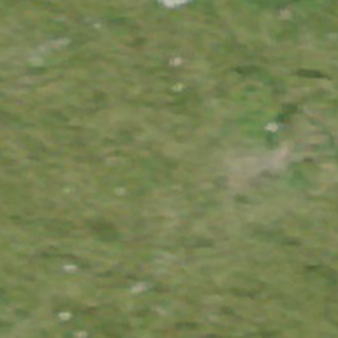
Label: other